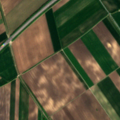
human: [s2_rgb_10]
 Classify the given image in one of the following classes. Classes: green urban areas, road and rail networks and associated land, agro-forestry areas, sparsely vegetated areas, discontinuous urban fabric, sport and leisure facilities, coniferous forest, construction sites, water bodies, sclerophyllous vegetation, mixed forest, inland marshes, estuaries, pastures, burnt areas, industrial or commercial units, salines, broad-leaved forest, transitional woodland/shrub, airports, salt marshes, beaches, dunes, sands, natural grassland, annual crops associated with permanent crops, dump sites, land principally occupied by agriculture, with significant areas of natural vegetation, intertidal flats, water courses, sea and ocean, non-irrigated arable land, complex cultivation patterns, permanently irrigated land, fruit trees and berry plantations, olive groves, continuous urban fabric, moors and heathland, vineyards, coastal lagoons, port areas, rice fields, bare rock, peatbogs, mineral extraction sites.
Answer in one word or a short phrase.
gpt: non-irrigated arable land